Question: Hello who just have come.
I'm learning JavaScript RegExp rules. And i have wrote email validation pattern. But unfortunatley it allowing double "@" in examples.
Please help me to improve it.
'''
^(?:\s|(?:[a-z]))(?:[a-zA-Z0-9]+.)+@(?:[a-zA-Z])+.[a-z]+\s+
'''
Also screenshot available:

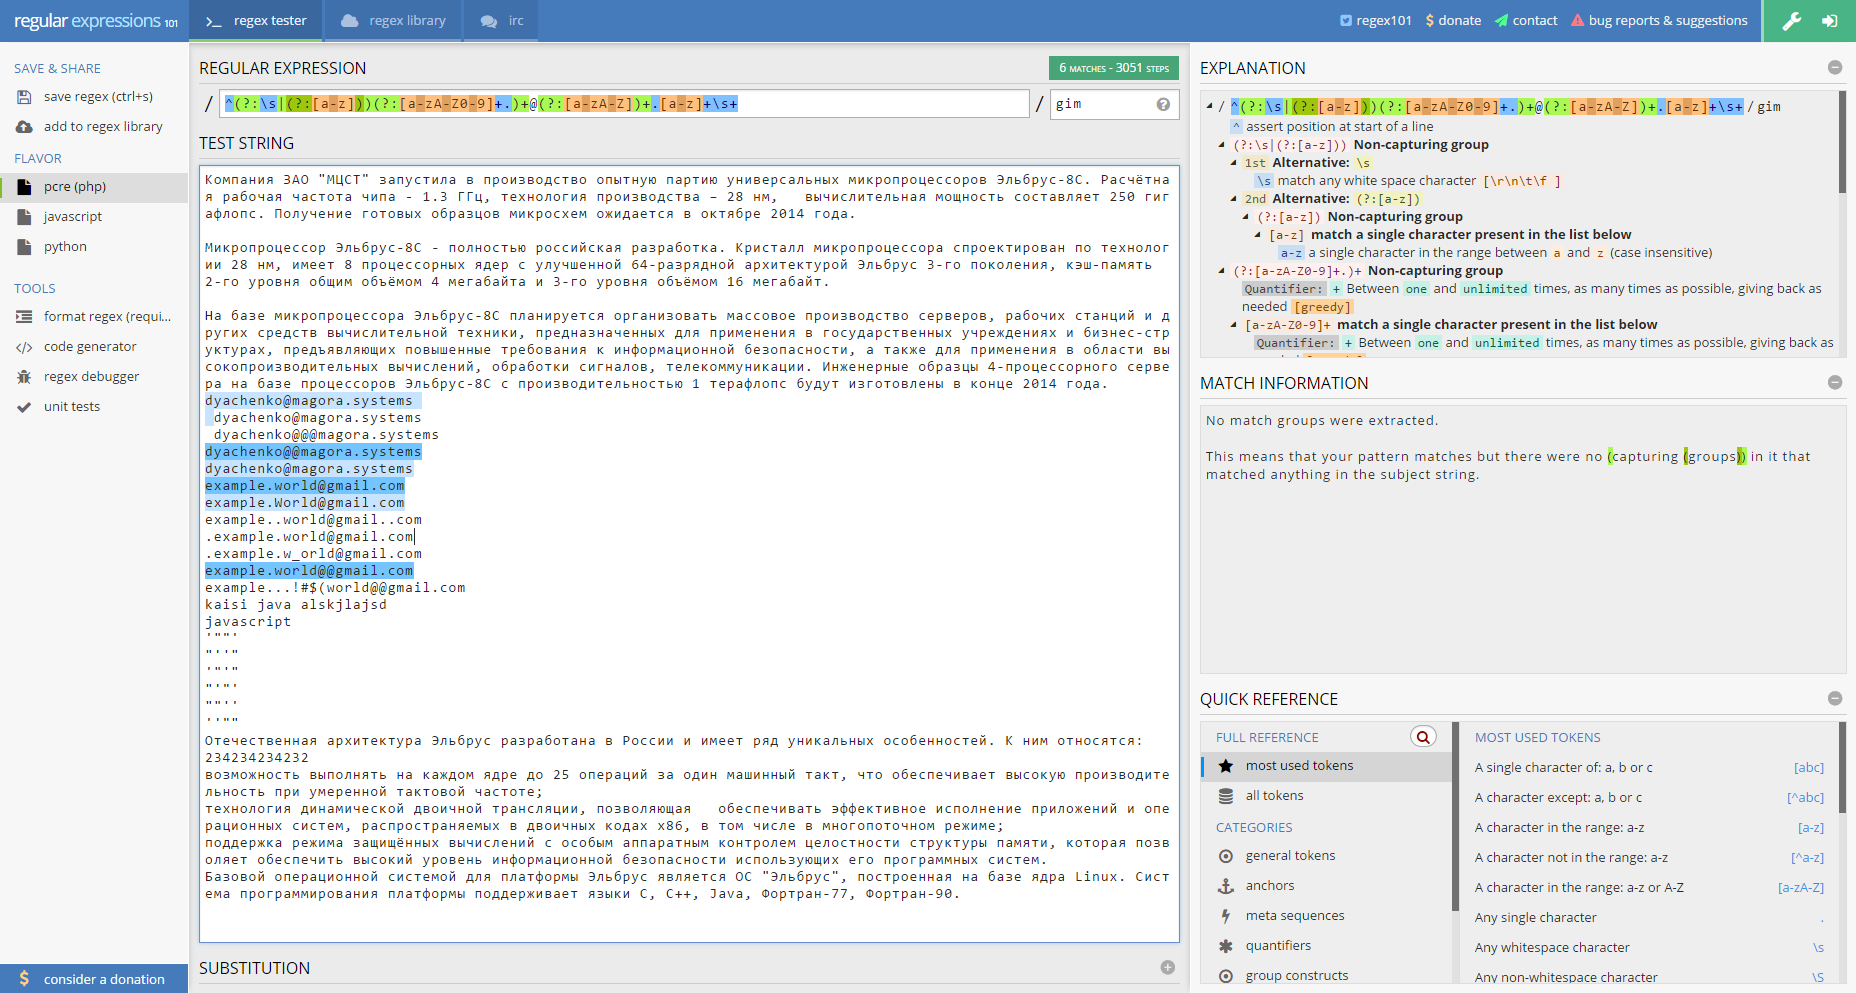
Answer: The reason that your regex allows second '@' is '.' character:
'''
^(?:\s|(?:[a-z]))(?:[a-zA-Z0-9]+.)+@(?:[a-zA-Z])+.[a-z]+\s+
^
'''
It allows any character. Just escape it with '\.' to make it dot-only.